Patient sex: F
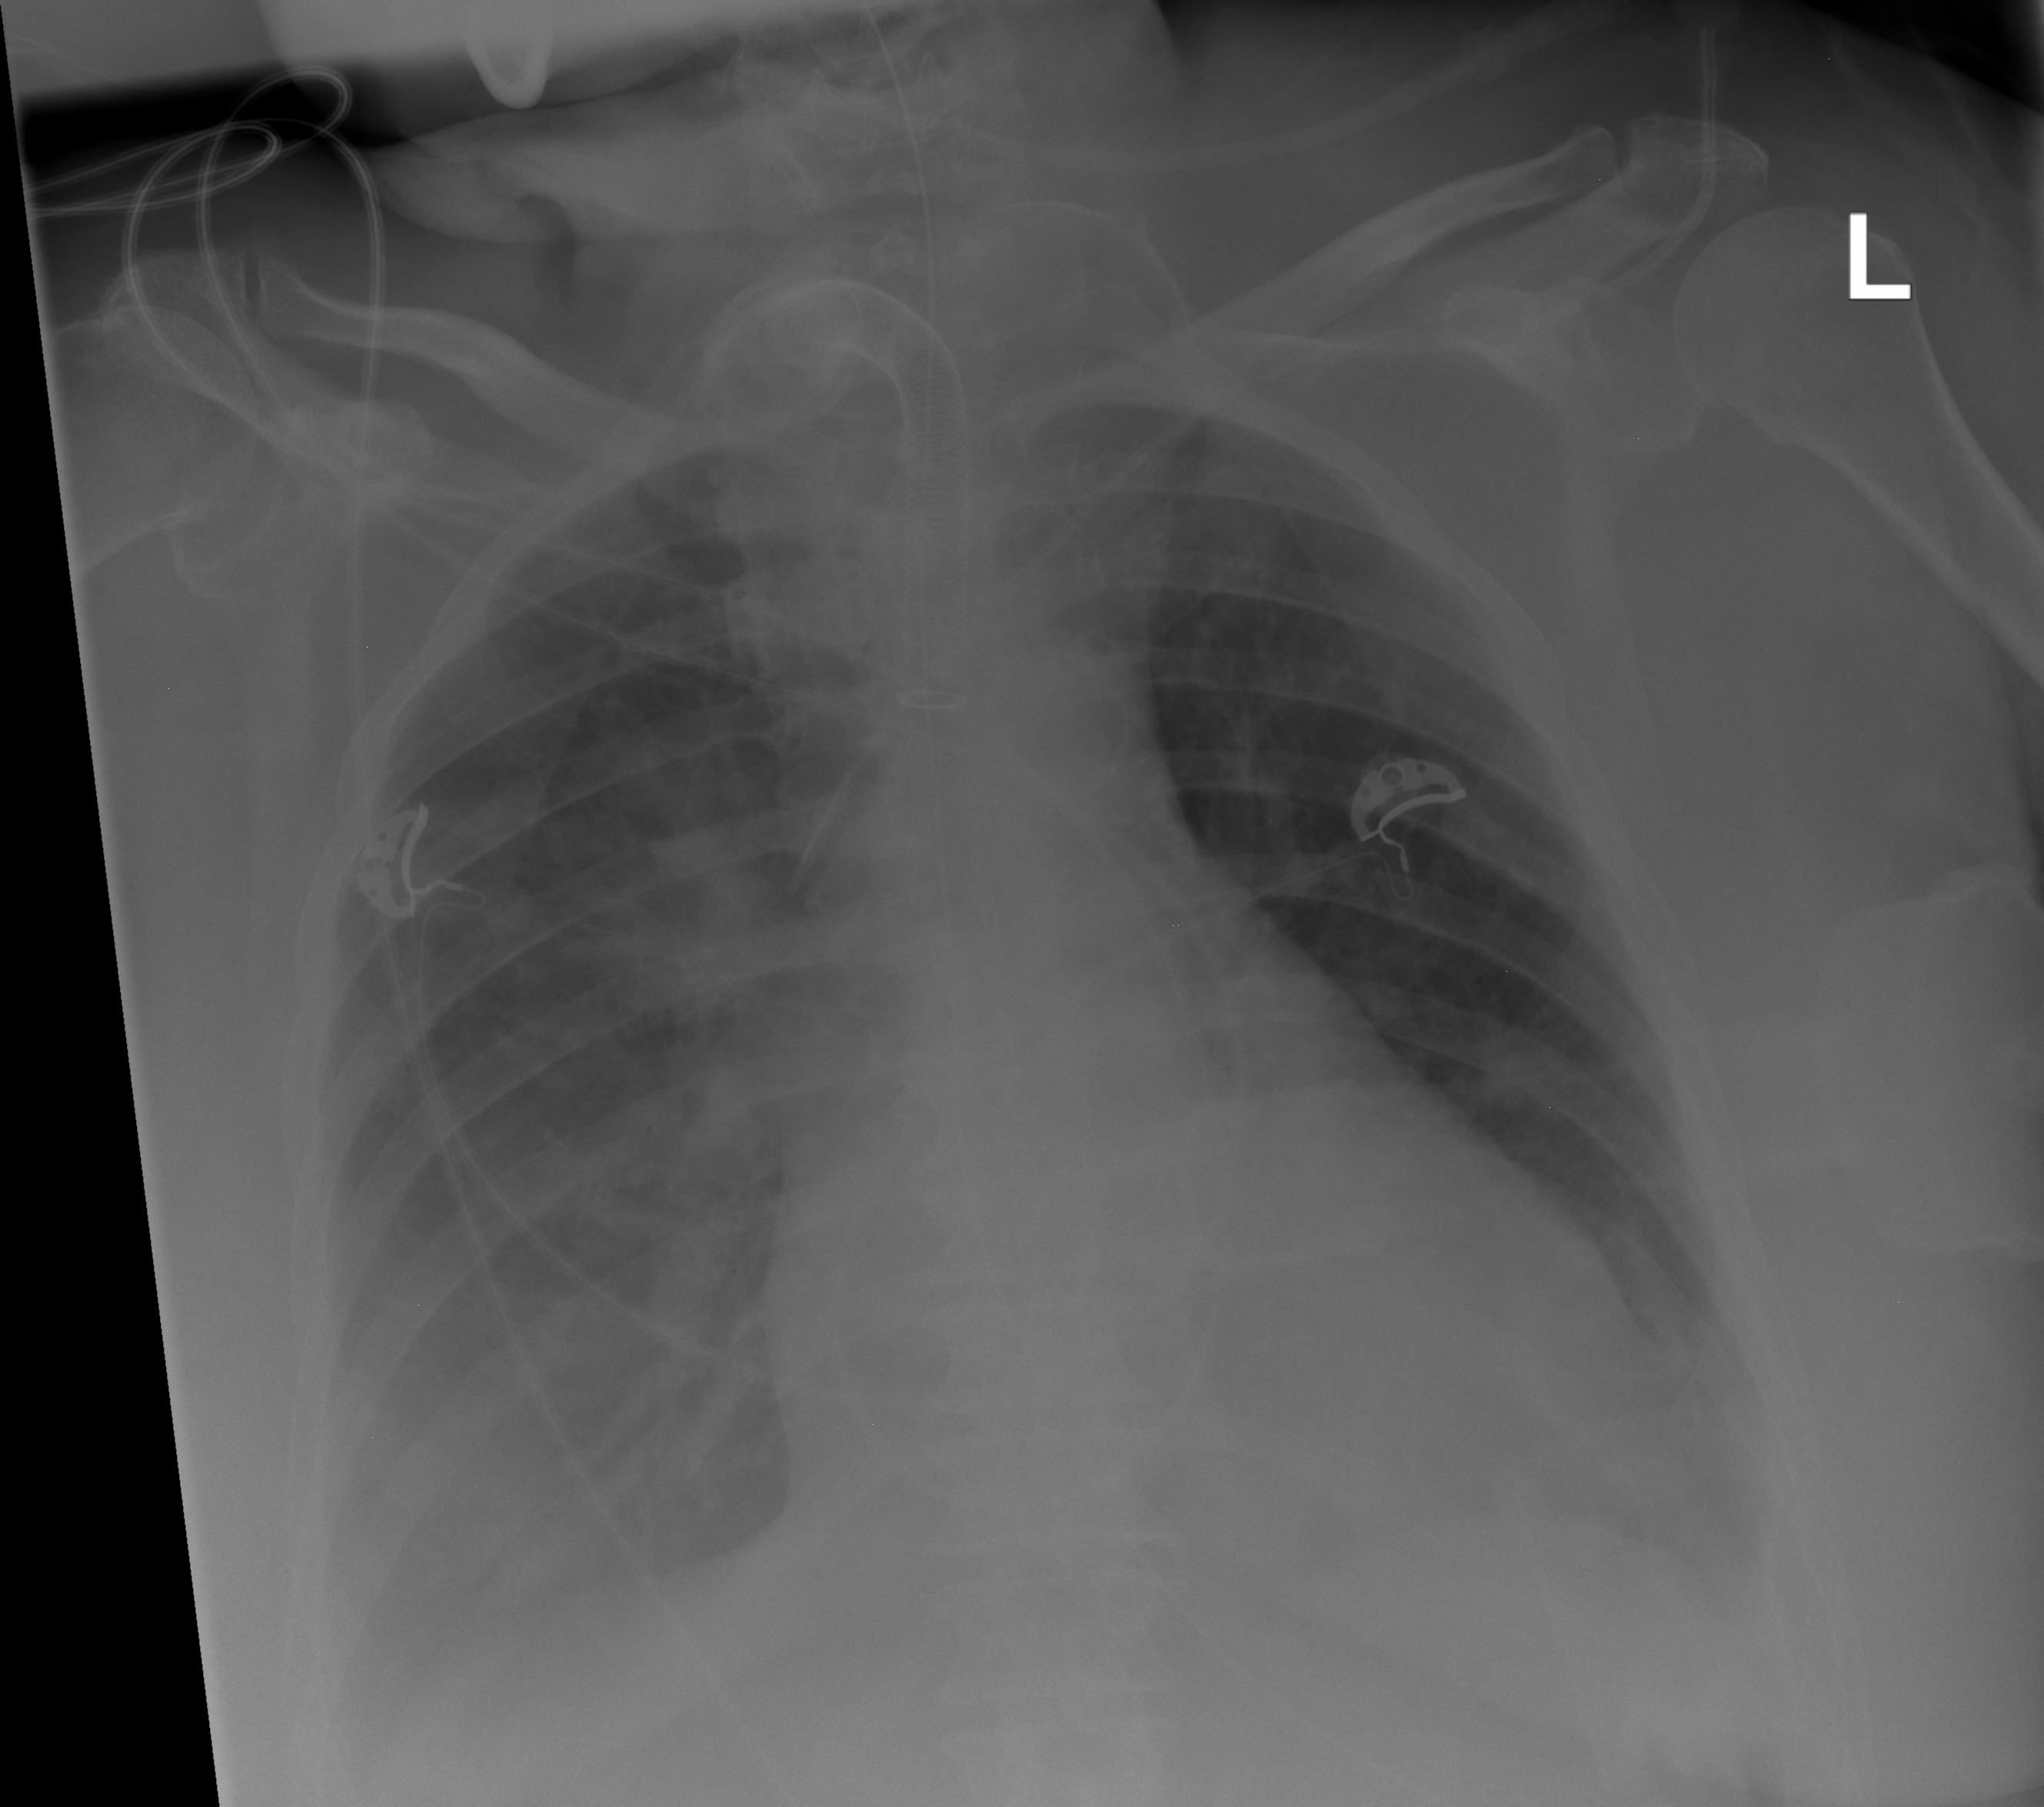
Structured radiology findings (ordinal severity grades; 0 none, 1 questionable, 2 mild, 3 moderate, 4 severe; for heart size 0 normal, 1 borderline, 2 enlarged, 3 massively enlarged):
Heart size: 2
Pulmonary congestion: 0
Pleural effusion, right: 3
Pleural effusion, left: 2
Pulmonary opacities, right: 2
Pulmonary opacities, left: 0
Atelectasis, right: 2
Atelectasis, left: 2